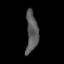
Tissue: skin
Cell type: Epithelial cells
Senescence score: 0.915
Nuclear area (px): 482
Mean DAPI intensity: 88.631